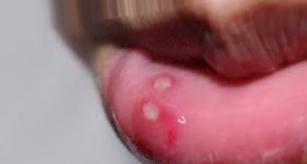
Condition: Mouth Ulcer